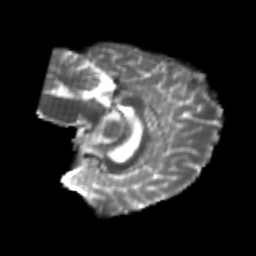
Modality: T2w
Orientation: sagittal
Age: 21
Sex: male
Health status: healthy
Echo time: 0.074 s